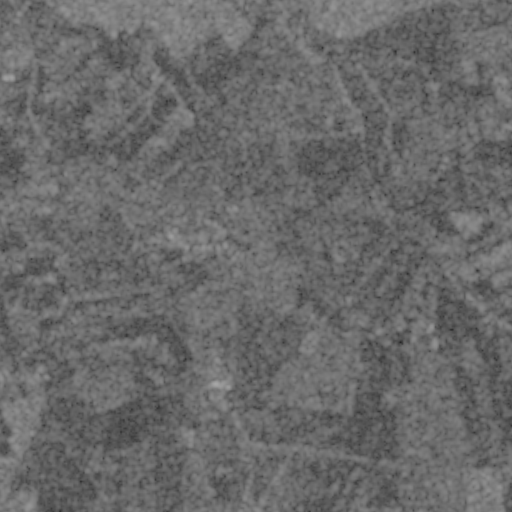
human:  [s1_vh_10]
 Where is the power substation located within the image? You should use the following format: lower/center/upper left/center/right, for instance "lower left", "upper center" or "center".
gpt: The power substation is located in the center of the image.
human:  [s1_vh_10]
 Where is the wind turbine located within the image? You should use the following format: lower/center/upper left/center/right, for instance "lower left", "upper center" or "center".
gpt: The wind turbine is located in the lower right of the image.
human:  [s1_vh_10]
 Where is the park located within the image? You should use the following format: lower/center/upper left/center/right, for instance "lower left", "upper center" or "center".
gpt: There is no park in the image.

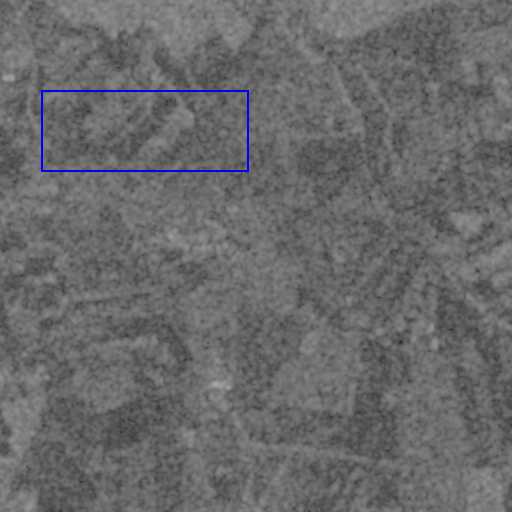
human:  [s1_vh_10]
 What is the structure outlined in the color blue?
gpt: There is no blue outline.
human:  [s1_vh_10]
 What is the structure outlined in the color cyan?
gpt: There is no structure outlined in cyan.